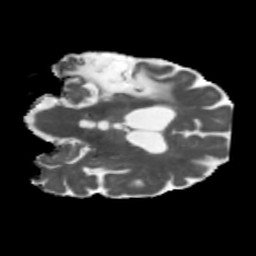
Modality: MD
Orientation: coronal
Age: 71
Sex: male
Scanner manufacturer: siemens
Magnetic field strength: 3 T
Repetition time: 5.47 s
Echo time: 0.0854 s